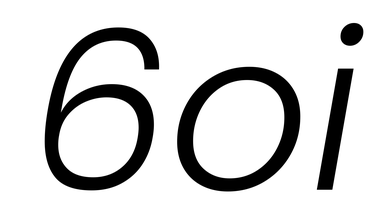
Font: Poppins-LightItalic